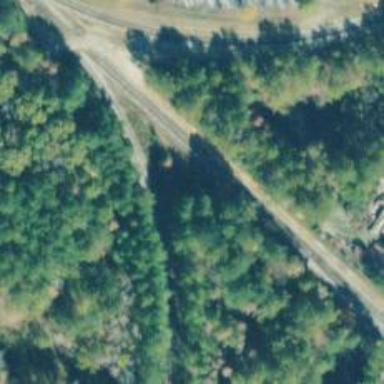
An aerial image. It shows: Railway spur junction.